Field crop: tomato
Growth stage: 1
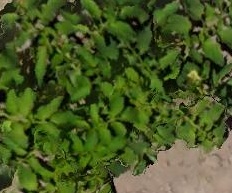
Species: tomato